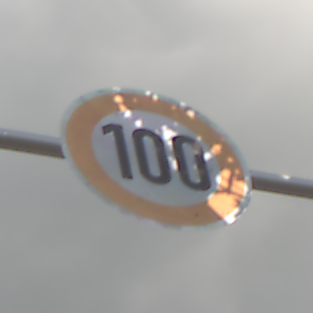
Verkehrszeichen: Geschwindigkeit100
Umgebung: Outdoor, RoadRail
Tageszeit: Midday
Wetter: PartlyCloudy
Licht: Natural
Jahreszeit: NotSpecified
Kontrast: HighContrast